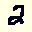
Label: 2